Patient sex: M
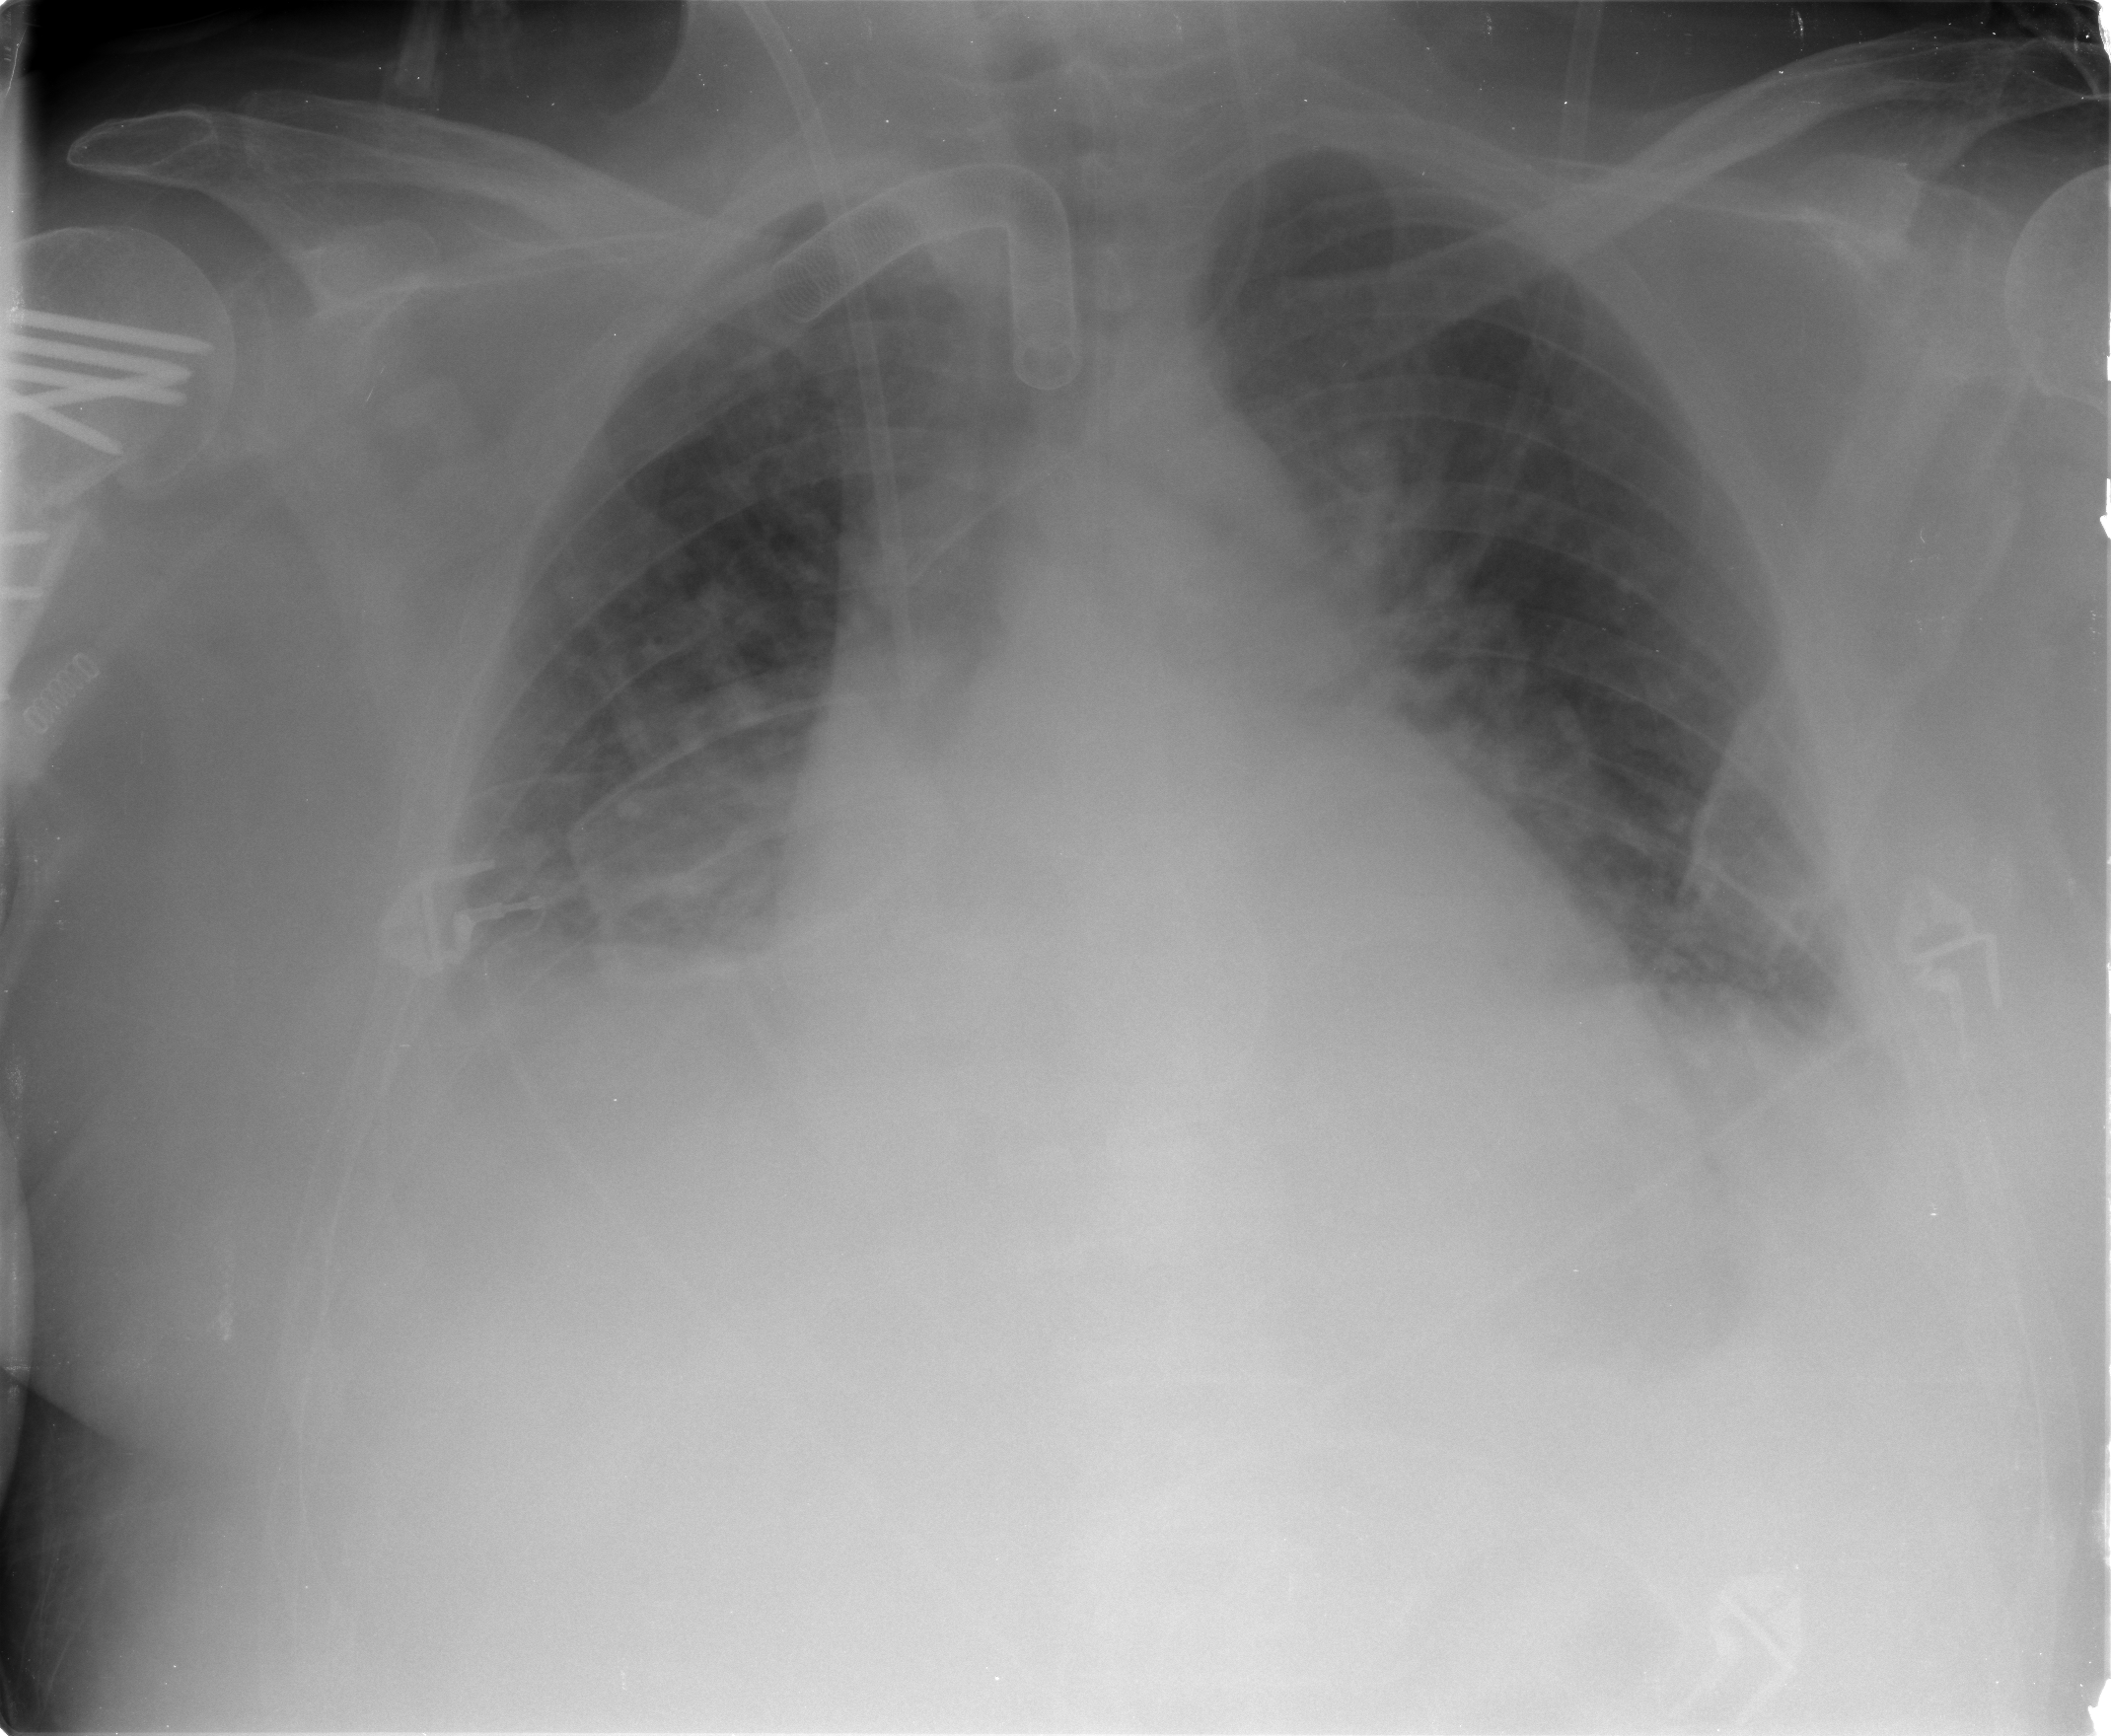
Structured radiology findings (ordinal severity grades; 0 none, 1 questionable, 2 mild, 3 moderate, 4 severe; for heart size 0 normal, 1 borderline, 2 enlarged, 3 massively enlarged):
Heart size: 2
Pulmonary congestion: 2
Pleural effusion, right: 2
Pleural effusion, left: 2
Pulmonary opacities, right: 1
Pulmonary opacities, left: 3
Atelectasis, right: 2
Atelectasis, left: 2